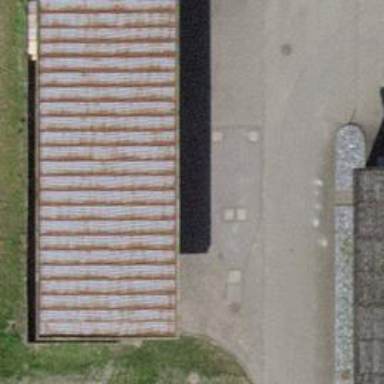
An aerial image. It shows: Building that serves as military barracks.